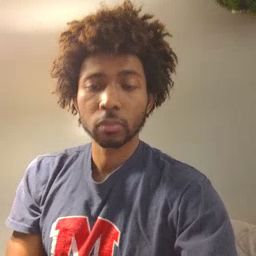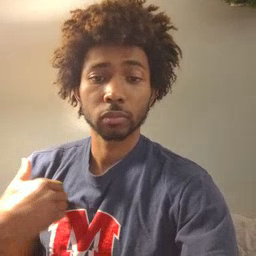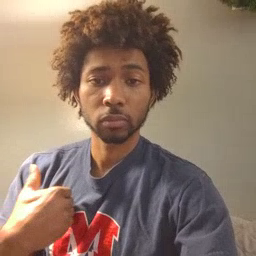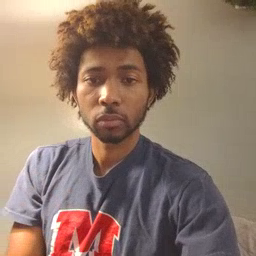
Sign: animal